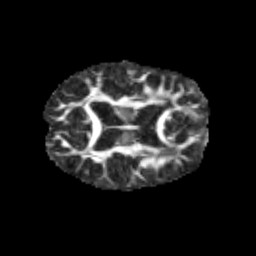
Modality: FA
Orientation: axial
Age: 10
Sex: male
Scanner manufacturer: siemens
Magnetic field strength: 3 T
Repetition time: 3.8 s
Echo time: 0.07 s